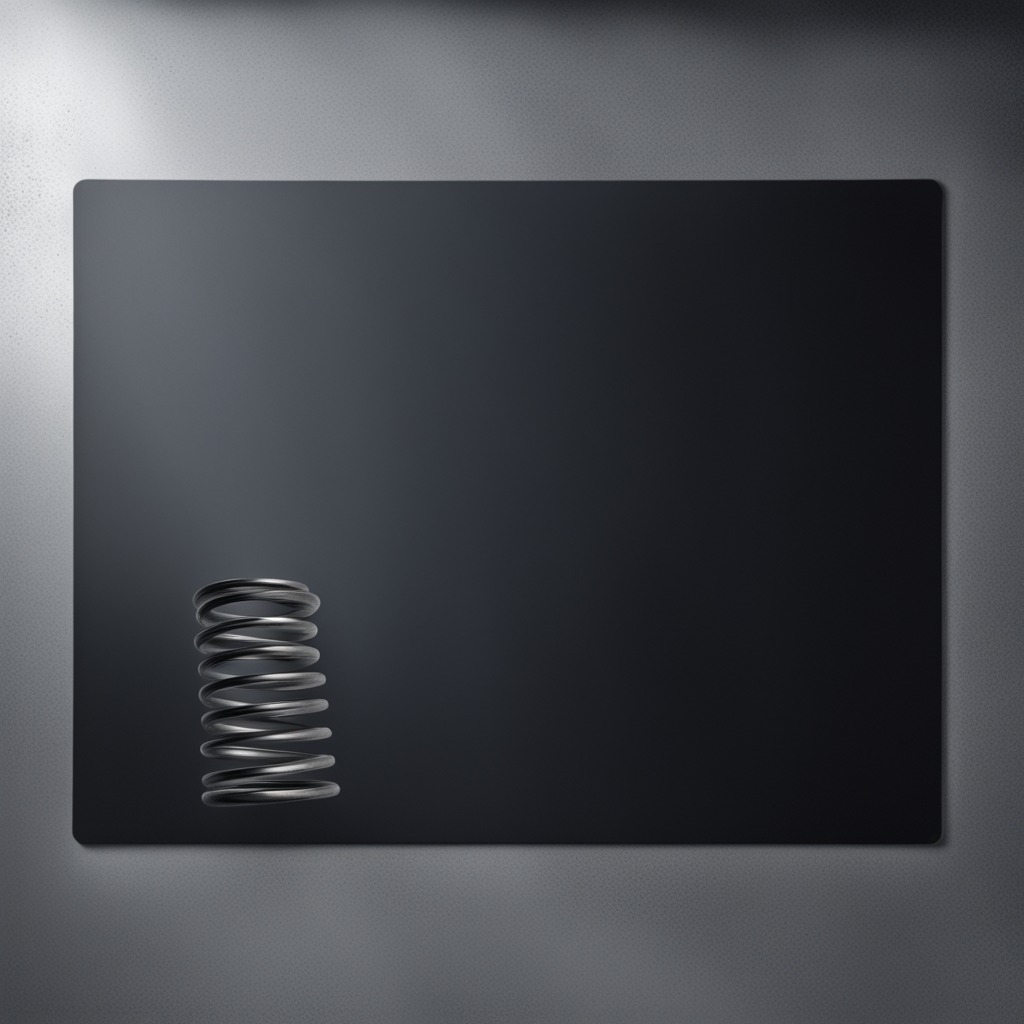
A coiled metal spring lies on a clean granite tabletop covered with a black rubber mat inside a workshop under bright overhead lighting crisp shadows high clarity worn but beneath the mat